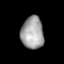
Tissue: lung
Cell type: Epithelial cells
Senescence score: 0.1584
Nuclear area (px): 712
Mean DAPI intensity: 162.213